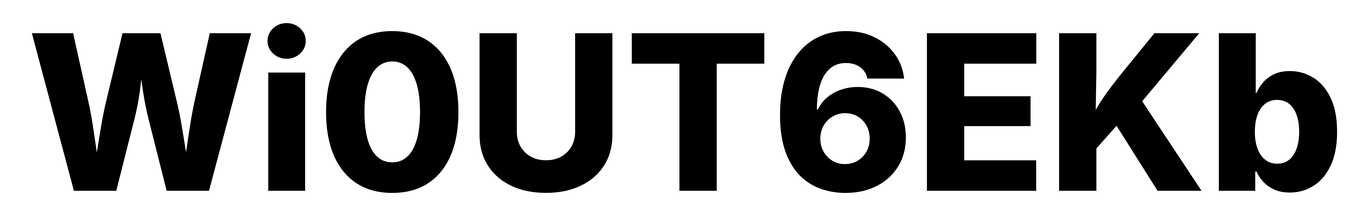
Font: Inter_ExtraBold